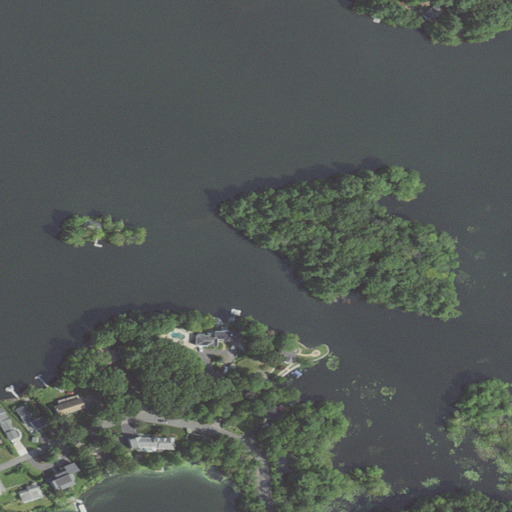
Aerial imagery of island in Massachusetts named Bear Island containing open water, mixed forest, deciduous forest, low intensity development, medium intensity development, open development, herbaceous wetlands, woody wetlands, grassland, and evergreen forest